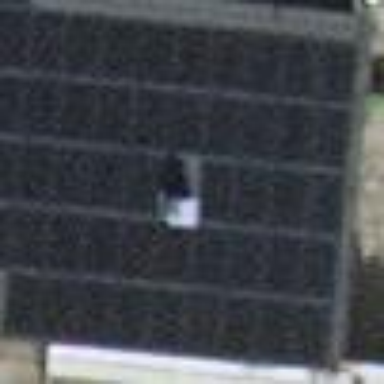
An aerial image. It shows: Solar power generator utilizing photovoltaic technology with solar photovoltaic panels.